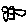
Label: flower